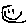
Label: smiley face